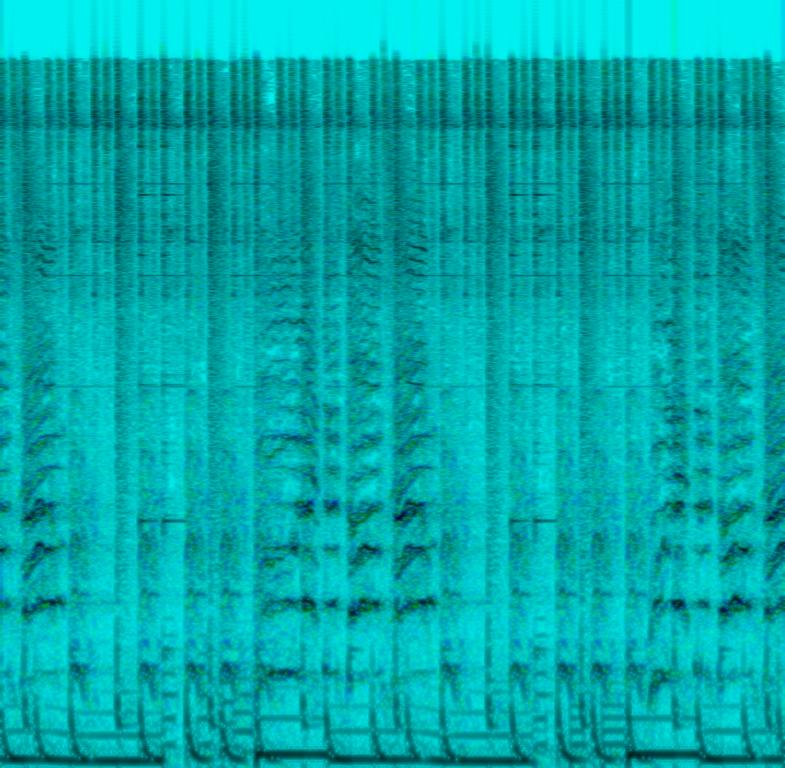
The low quality recording features an electro song that consists of flat male vocals, alongside widely spread male barking onomatopoeia, singing over shimmering shakers, sizzling triangle, tinny cowbell, punchy kick, punchy snare and groovy bass. It sounds energetic and addictive, even though it is a bit repetitive.